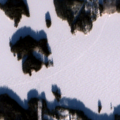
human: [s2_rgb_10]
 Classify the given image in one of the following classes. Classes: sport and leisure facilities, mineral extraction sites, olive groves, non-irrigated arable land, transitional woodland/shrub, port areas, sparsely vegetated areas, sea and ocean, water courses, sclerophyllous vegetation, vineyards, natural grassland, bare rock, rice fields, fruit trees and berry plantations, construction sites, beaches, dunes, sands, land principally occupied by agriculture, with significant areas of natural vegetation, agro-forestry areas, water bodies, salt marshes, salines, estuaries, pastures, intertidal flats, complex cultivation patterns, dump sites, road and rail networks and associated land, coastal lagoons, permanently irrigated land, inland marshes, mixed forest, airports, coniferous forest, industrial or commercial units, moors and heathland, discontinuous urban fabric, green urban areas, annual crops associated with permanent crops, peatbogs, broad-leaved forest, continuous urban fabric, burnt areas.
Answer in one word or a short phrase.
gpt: non-irrigated arable land, coniferous forest, mixed forest, water bodies